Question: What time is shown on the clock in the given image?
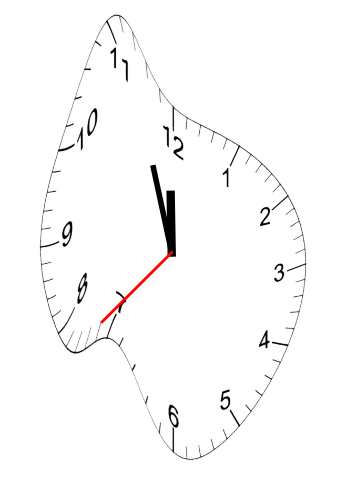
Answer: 11:56:37